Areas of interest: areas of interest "Theater"
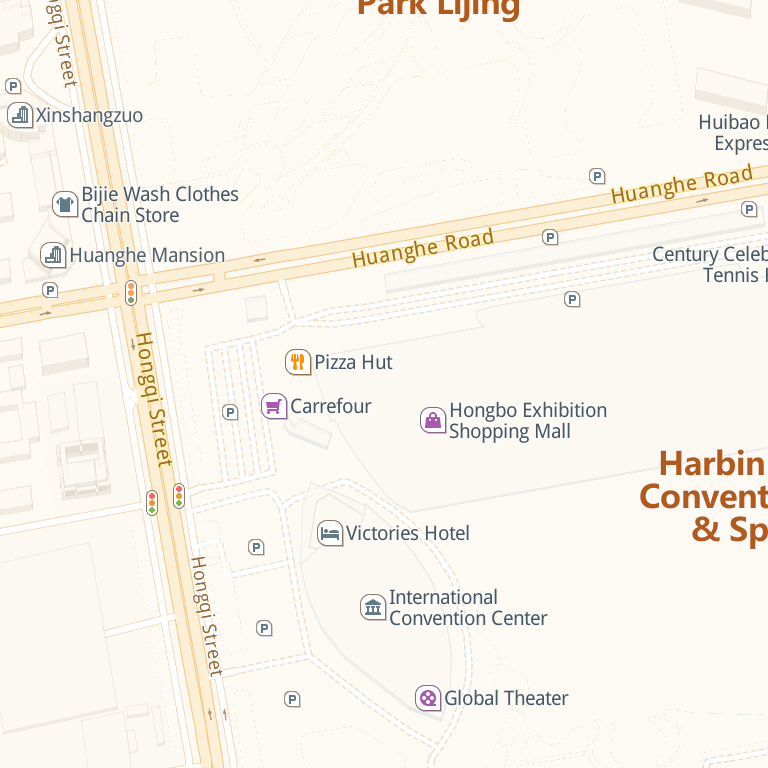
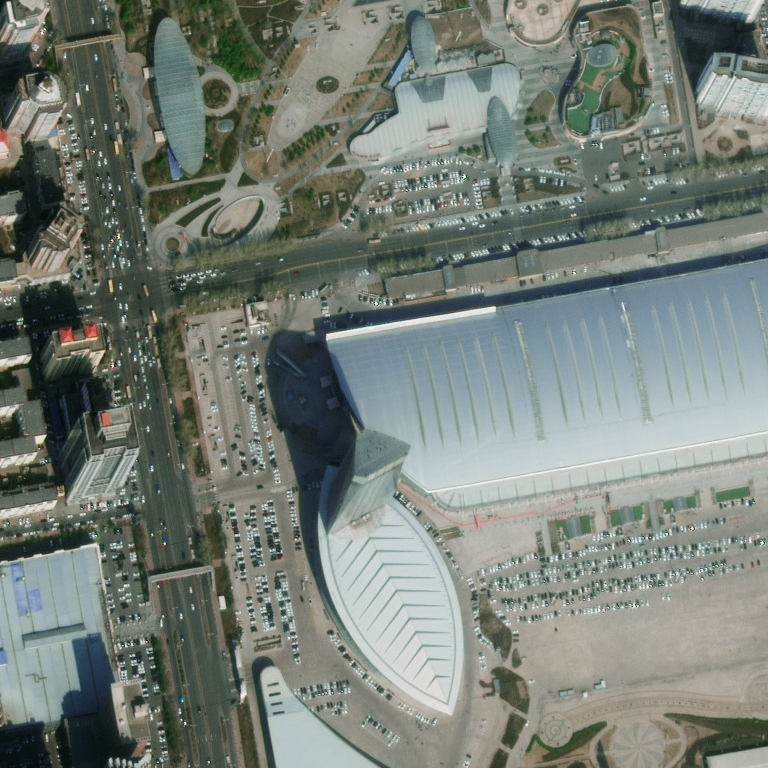